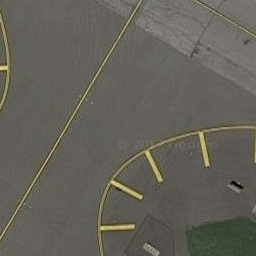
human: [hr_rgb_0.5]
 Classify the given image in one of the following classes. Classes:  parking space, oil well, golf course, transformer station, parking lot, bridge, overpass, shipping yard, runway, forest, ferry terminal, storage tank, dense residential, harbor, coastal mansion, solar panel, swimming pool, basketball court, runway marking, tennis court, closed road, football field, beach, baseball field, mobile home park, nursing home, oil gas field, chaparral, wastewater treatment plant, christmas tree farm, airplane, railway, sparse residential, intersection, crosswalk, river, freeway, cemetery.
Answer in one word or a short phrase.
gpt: runway marking